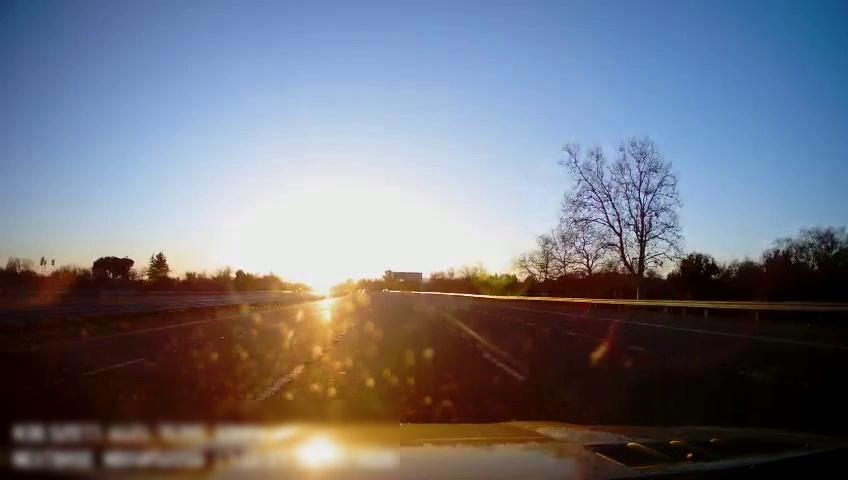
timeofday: Day
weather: Sunny
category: Drivable Space
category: Drivable Space
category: Lanes | Alternate Lane
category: Lanes | Alternate Lane
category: Lanes | Current Lane
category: Lanes | Current Lane
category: Lanes | Alternate Lane
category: Lanes | Alternate Lane